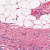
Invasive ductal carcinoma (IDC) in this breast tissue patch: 0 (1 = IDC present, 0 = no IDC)